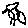
Label: bird